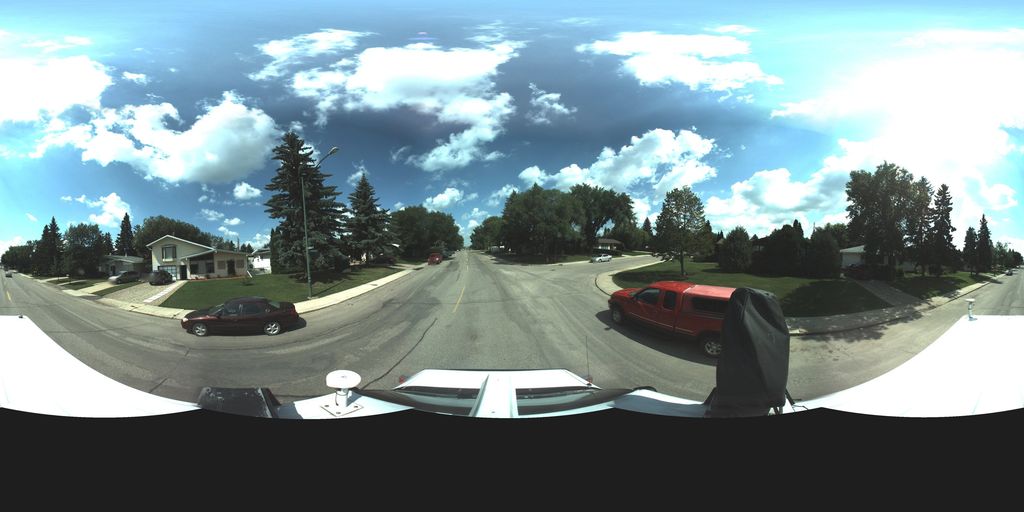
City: saskatoon